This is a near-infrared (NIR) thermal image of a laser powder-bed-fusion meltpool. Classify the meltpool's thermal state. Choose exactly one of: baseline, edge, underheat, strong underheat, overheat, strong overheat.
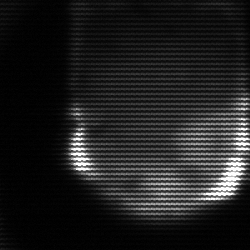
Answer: edge